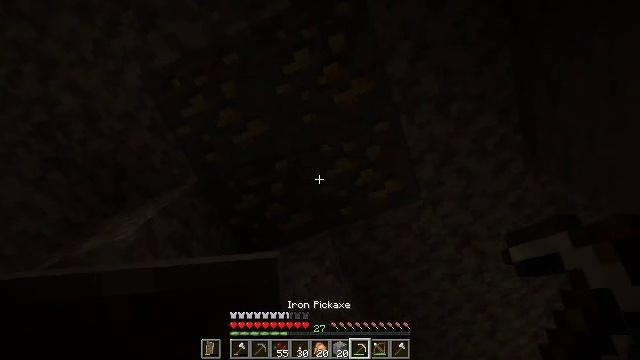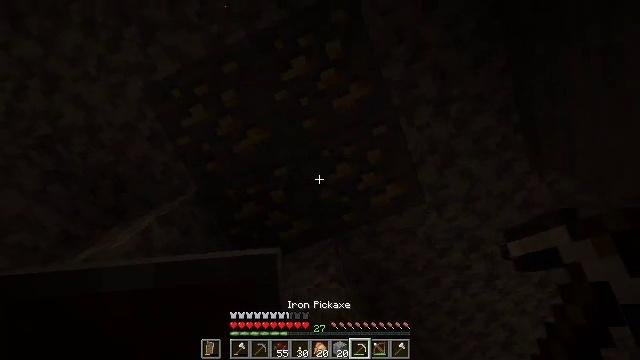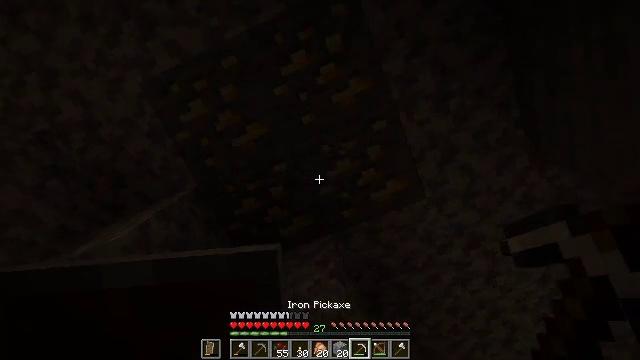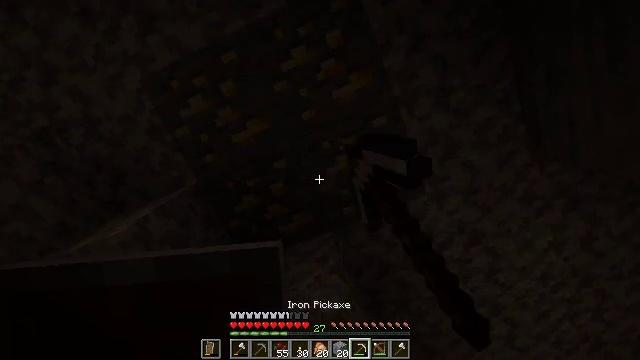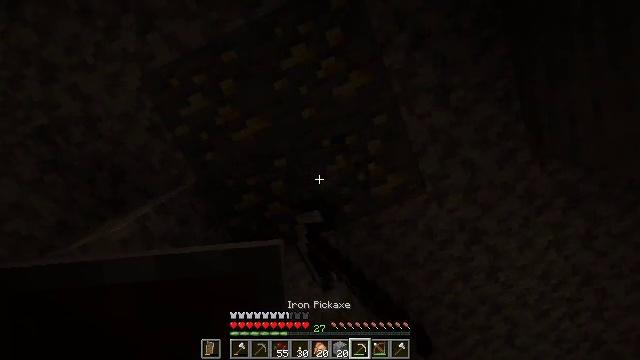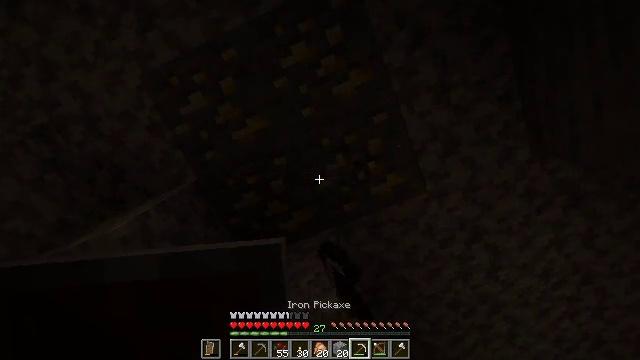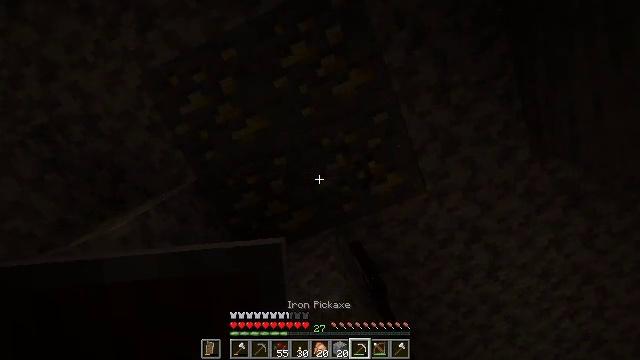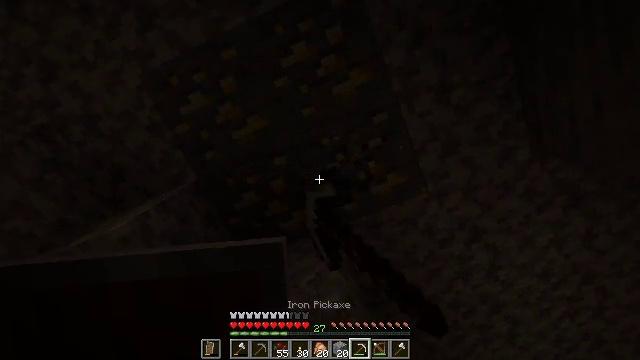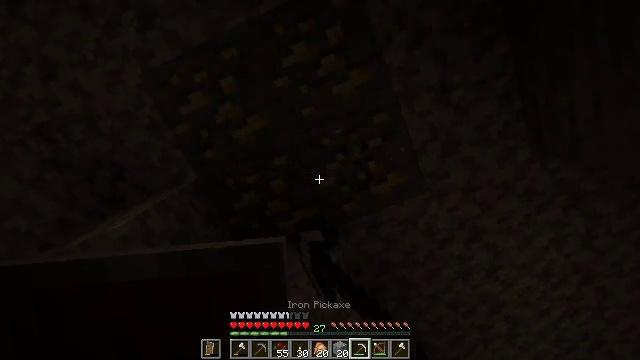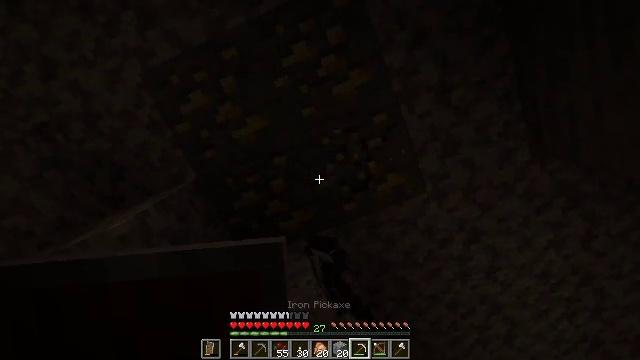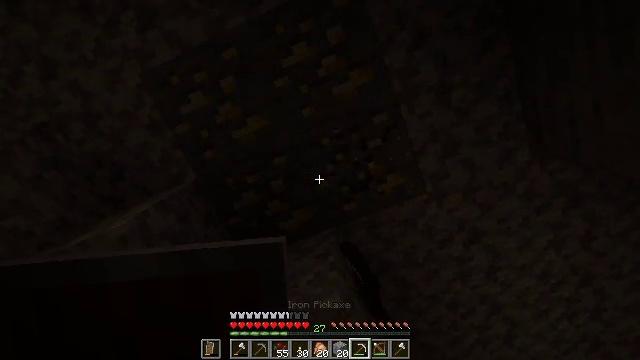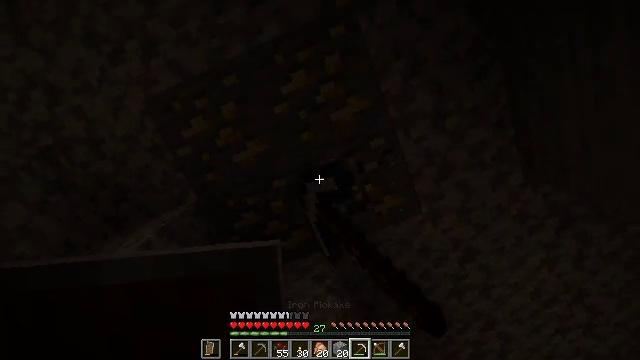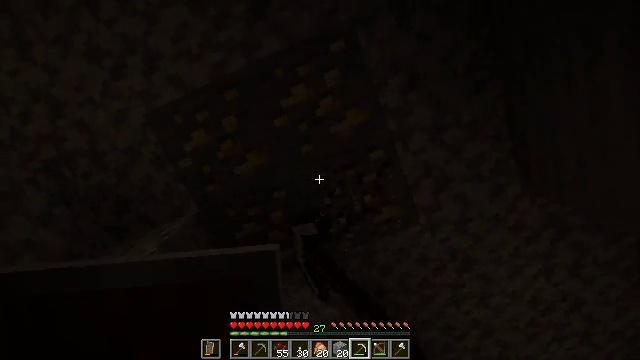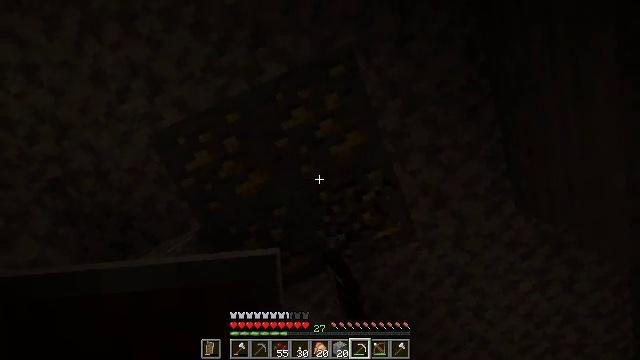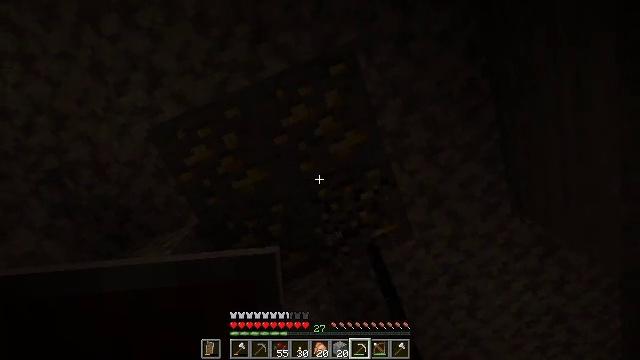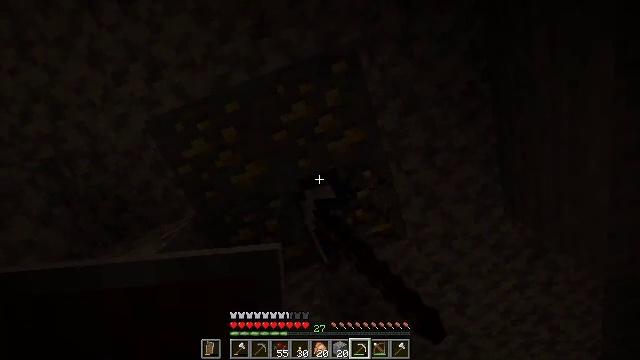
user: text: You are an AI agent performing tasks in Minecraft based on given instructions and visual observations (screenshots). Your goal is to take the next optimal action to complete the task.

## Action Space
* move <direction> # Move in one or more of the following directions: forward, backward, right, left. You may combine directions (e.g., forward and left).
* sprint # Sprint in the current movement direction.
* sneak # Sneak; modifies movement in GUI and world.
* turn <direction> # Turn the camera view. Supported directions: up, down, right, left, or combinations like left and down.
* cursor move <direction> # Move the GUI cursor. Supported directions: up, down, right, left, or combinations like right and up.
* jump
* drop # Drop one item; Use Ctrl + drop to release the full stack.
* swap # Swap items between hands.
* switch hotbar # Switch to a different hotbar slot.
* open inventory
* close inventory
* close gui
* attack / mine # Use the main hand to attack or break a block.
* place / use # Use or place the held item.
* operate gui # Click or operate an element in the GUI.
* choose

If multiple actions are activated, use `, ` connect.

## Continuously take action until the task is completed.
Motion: motion action
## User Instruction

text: Find and mine the gold ore.
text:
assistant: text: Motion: turn left and up
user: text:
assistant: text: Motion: attack / mine
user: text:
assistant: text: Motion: attack / mine
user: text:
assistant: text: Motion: attack / mine
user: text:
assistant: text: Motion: attack / mine
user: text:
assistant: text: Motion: attack / mine
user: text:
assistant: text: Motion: attack / mine
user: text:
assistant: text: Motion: attack / mine
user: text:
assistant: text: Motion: attack / mine
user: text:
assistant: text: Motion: move back, attack / mine
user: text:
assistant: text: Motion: move back, attack / mine
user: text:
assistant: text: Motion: move back, attack / mine
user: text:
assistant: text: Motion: attack / mine
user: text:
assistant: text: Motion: turn right and down, attack / mine
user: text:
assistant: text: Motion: turn right and down, attack / mine
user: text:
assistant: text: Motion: attack / mine
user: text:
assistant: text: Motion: attack / mine
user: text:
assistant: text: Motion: attack / mine
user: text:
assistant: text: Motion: attack / mine
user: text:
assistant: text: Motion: attack / mine
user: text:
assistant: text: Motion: attack / mine
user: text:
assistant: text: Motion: attack / mine
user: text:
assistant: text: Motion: turn up, attack / mine
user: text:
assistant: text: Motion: turn left and up, attack / mine
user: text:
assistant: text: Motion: turn left and up, attack / mine
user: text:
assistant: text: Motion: attack / mine
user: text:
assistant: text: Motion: attack / mine
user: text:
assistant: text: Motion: attack / mine
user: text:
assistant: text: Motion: attack / mine
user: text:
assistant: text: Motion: attack / mine